Field crop: tomato
Growth stage: 1
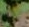
Species: solanum